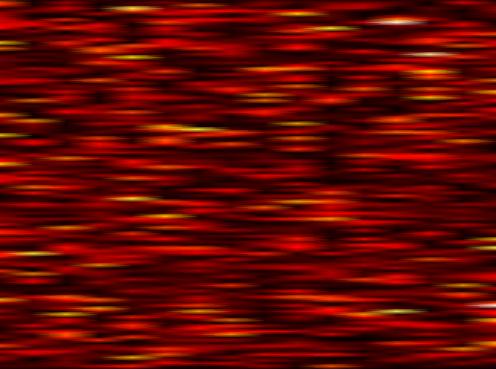
Label: FBMC